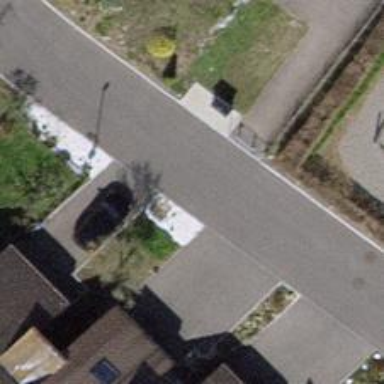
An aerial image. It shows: Residential road with asphalt surface and no sidewalk.